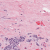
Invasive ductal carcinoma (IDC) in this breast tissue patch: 1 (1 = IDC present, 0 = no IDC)